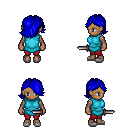
a pixel art fantasy rpg character, female body template, human, dark skin, teal tunic, red pants, blue swoop hairstyle, white slippers, dagger, four views (front, back, left, right), 2x2 character sprite sheet, small pixel art, hard edges, no anti-aliasing